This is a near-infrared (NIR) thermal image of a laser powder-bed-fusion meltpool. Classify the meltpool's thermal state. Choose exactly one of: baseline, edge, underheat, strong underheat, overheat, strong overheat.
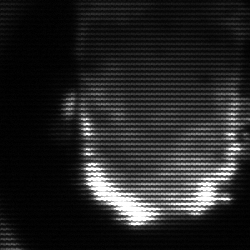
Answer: baseline